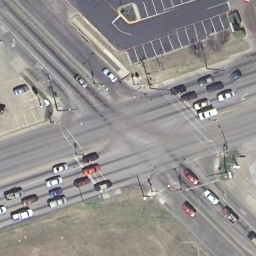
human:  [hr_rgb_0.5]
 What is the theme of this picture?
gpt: intersection

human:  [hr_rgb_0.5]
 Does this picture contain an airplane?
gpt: no

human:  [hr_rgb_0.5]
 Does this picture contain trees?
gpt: yes

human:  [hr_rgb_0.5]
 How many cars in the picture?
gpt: twenty-six

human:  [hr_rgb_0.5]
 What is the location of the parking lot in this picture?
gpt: upper right